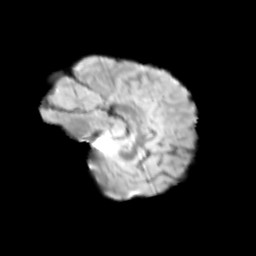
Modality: T2w
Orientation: sagittal
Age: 9
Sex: male
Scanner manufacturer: siemens
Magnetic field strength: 3 T
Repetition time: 3.8 s
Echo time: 0.07 s